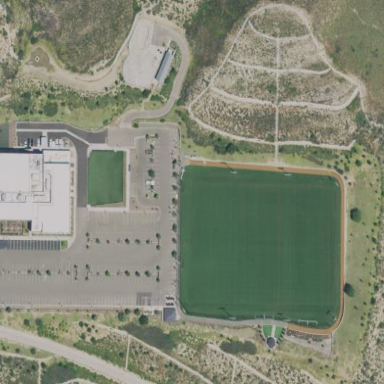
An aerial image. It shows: Sports center designed for soccer activities.